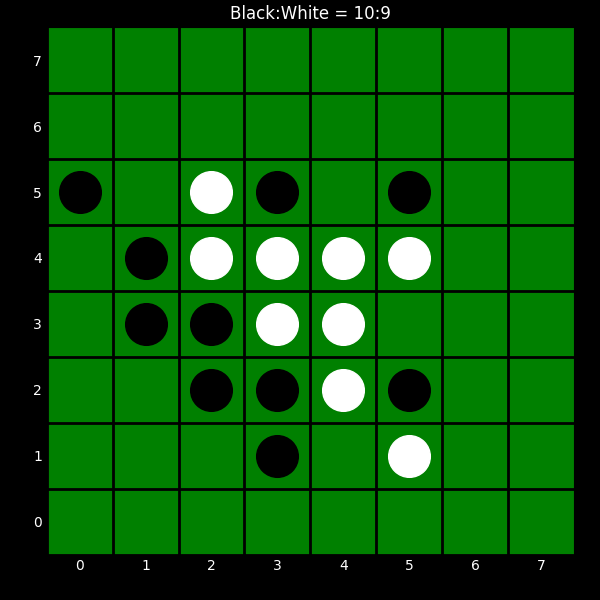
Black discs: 10
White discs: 9